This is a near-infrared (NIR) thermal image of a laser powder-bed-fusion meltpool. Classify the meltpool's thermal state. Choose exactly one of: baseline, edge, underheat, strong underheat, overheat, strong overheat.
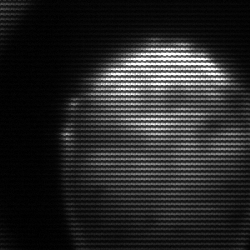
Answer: edge